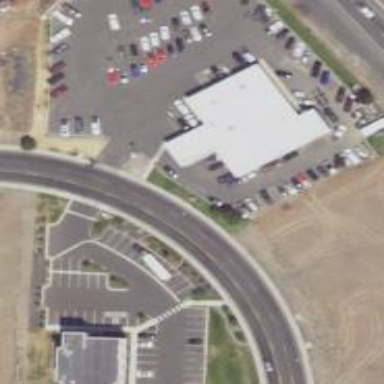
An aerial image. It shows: Parking area.